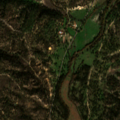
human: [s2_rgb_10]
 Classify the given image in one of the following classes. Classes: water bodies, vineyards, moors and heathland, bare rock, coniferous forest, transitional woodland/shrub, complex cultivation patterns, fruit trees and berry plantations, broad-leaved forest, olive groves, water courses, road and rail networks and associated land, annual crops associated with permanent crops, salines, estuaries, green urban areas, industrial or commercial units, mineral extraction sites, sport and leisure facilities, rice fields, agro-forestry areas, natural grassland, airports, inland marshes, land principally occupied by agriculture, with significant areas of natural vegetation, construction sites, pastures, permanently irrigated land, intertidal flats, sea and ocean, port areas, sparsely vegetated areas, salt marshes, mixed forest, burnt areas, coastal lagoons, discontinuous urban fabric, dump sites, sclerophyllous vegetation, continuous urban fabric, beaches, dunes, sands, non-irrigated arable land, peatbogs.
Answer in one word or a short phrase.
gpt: non-irrigated arable land, broad-leaved forest